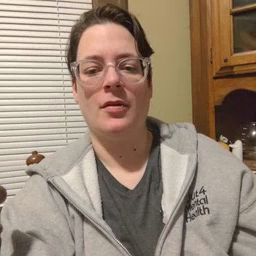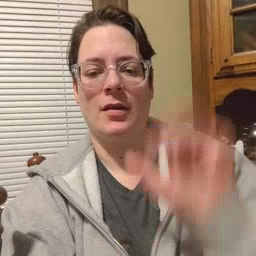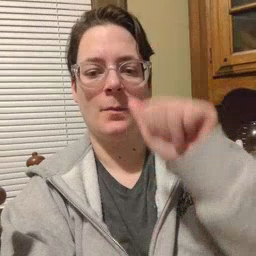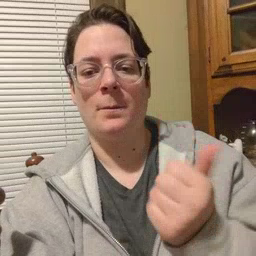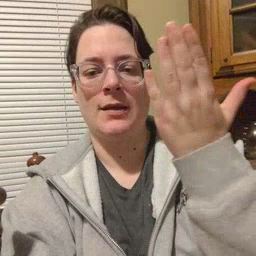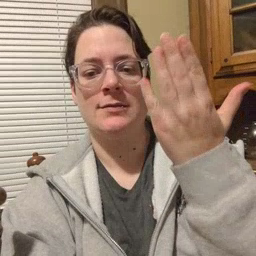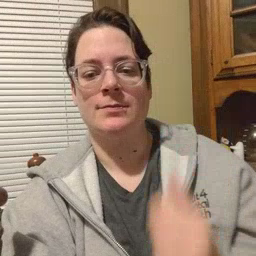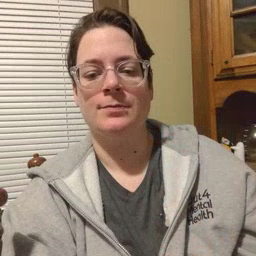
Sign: mitten